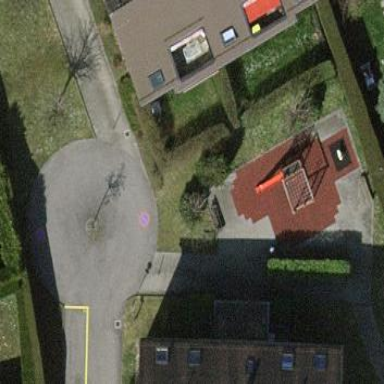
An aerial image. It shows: Playground area for leisure land.